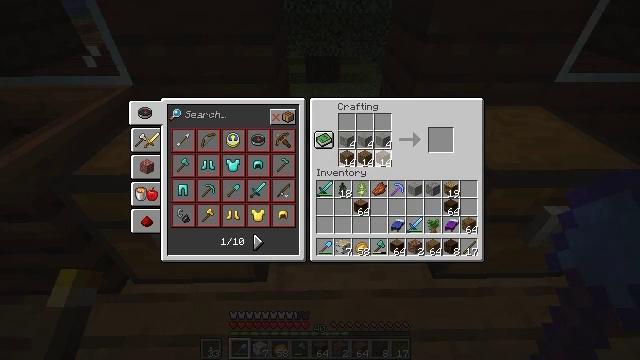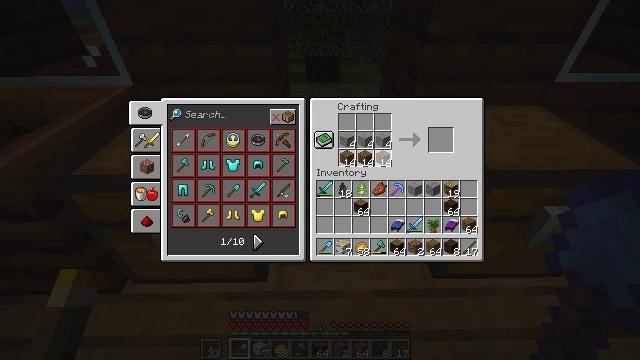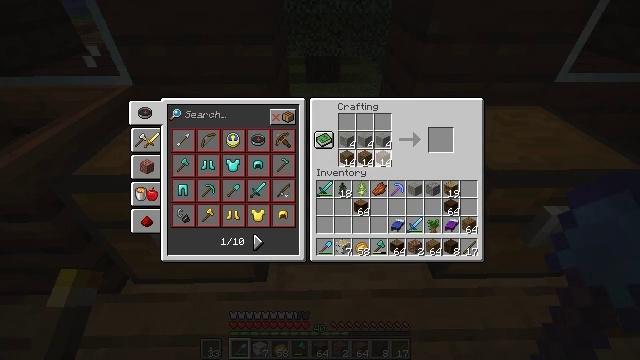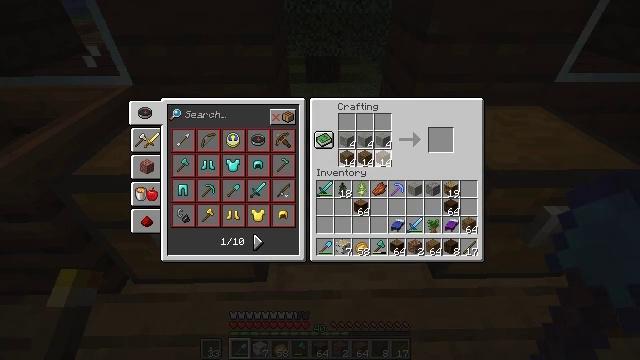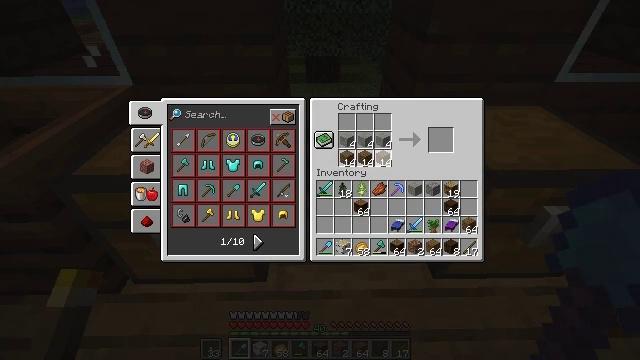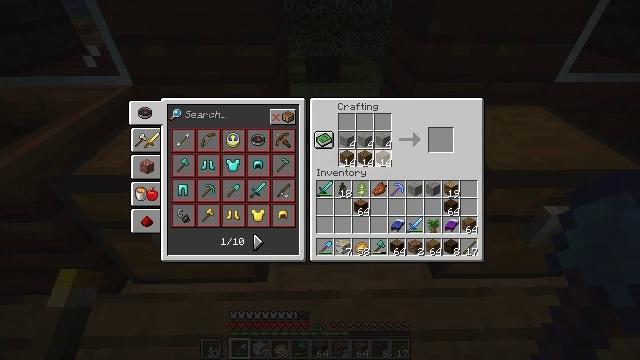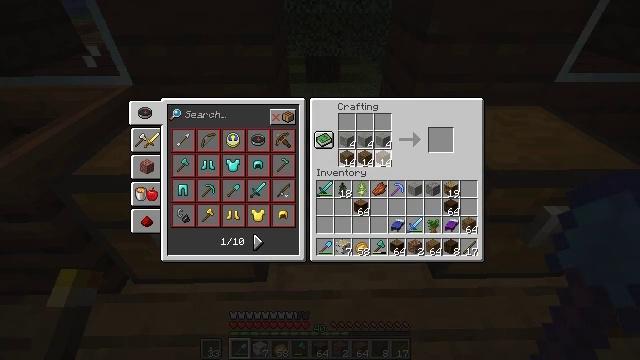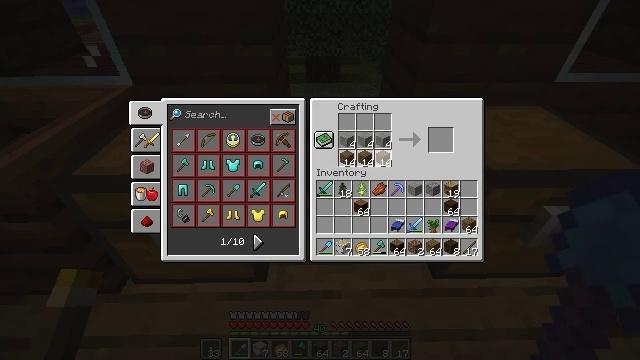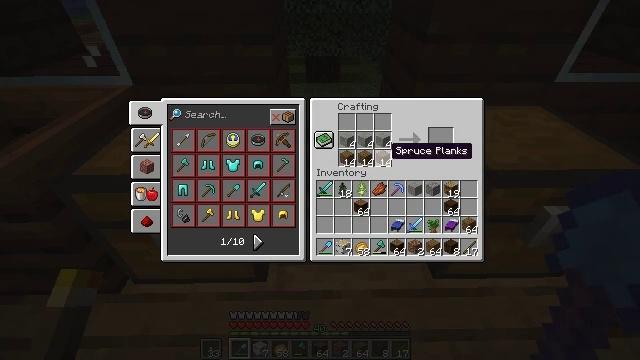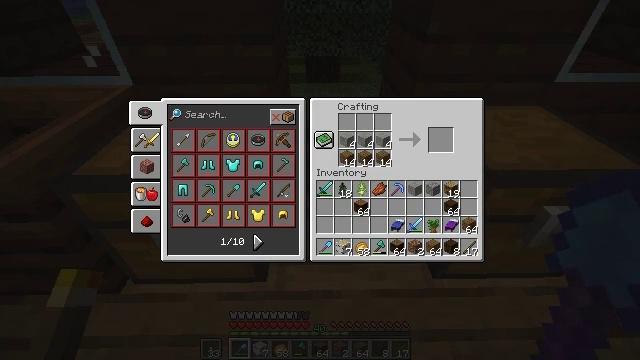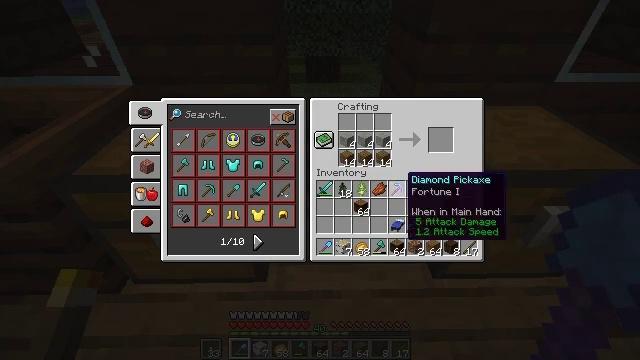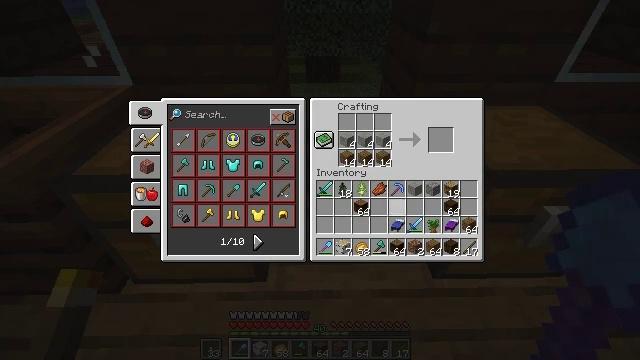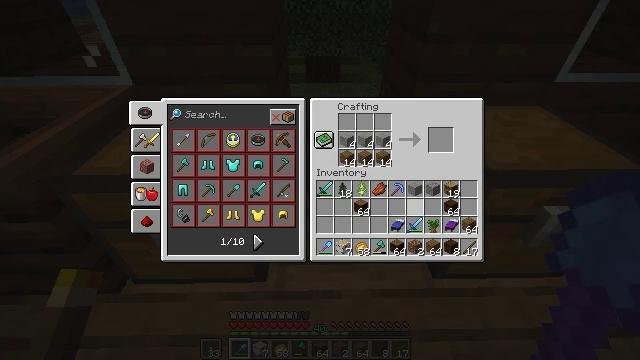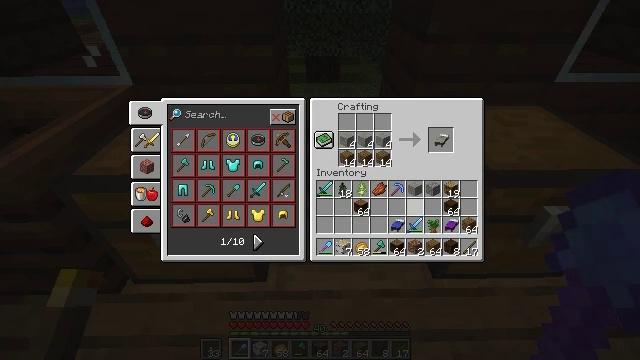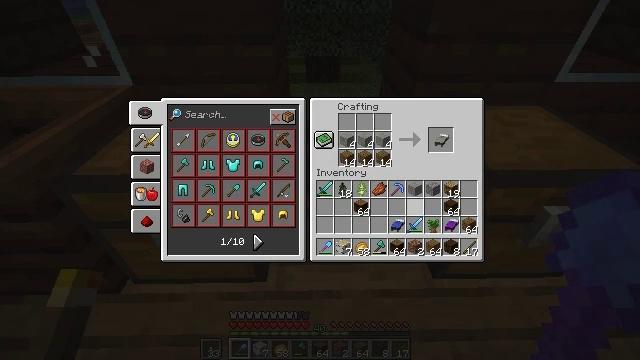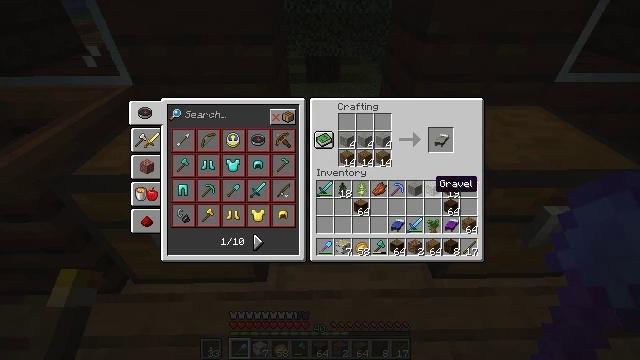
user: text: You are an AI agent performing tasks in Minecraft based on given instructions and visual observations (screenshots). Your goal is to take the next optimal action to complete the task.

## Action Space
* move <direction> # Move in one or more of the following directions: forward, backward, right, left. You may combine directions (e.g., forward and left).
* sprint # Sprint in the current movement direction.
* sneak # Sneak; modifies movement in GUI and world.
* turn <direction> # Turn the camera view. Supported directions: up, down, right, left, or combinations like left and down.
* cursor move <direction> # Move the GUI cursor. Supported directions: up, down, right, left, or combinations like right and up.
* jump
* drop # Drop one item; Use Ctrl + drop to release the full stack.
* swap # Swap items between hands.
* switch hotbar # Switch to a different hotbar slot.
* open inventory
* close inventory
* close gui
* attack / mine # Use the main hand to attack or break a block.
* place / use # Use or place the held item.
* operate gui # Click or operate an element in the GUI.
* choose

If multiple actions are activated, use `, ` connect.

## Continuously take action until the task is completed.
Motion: motion action
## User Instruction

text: Assemble the required items to craft a light gray bed.
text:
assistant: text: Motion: operate gui
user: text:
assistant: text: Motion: operate gui
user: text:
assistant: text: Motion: operate gui
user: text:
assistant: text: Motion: operate gui
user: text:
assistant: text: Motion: operate gui
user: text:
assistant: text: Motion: operate gui
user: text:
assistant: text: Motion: operate gui
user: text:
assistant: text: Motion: no_op
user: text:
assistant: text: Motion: cursor move right and down
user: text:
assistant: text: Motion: cursor move right and down
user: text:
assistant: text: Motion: cursor move down
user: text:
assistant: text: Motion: cursor move right
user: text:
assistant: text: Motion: no_op
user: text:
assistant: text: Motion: no_op
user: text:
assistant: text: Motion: cursor move up
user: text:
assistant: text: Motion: no_op
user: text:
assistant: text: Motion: cursor move up
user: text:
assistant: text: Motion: cursor move up
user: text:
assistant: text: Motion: sneak, cursor move up
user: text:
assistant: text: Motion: sneak, cursor move up
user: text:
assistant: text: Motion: sneak
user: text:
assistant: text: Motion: sneak
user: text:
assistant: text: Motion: sneak
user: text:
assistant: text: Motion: sneak
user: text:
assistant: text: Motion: sneak
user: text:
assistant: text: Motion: sneak, operate gui
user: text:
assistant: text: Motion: sneak, operate gui
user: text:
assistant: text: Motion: sneak, operate gui
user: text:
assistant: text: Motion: sneak
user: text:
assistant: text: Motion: sneak